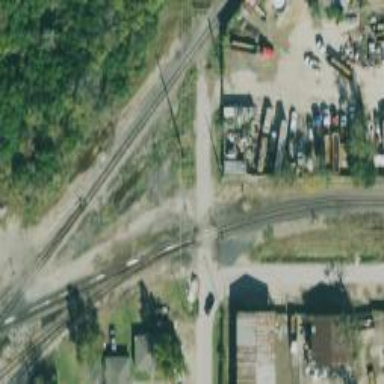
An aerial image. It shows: Railway track.